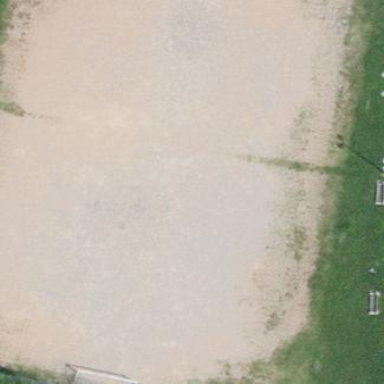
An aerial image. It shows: Soccer pitch on the ground.